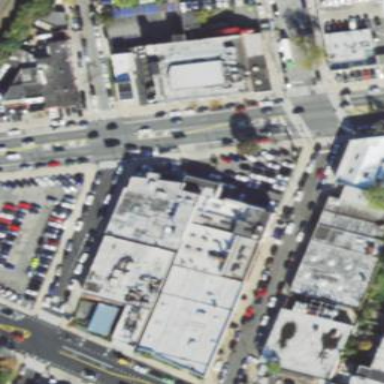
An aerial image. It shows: Shop that sells cars.